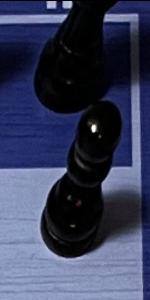
Label: Pawn_Black